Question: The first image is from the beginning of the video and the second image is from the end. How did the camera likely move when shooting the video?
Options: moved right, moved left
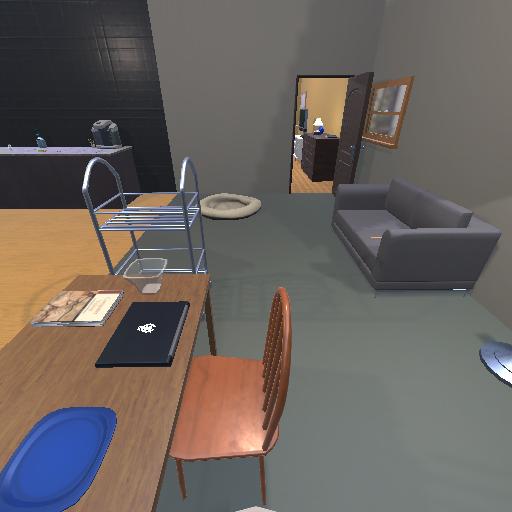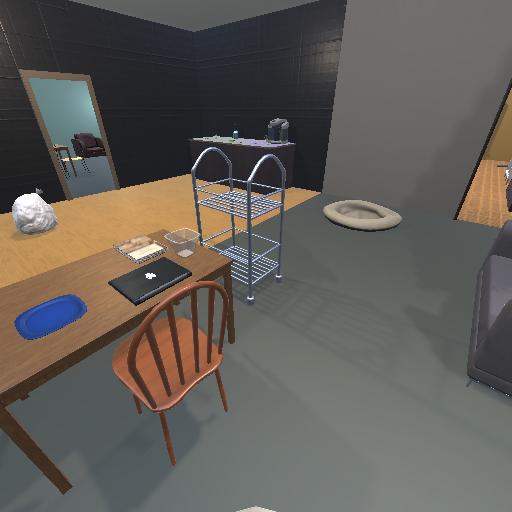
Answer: moved right